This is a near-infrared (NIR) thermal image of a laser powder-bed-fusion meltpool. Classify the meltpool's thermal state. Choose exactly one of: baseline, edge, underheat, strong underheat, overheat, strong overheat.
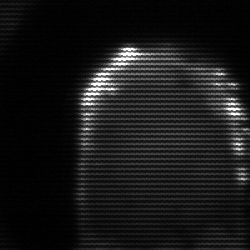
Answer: baseline